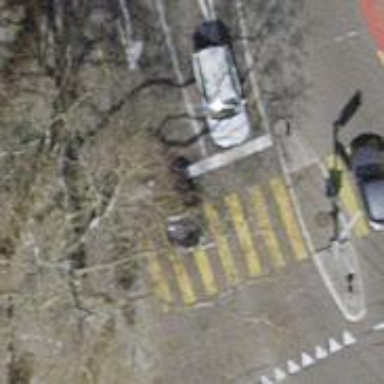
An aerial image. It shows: Crossing with traffic signals.